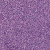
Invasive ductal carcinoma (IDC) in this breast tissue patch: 1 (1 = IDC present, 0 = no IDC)